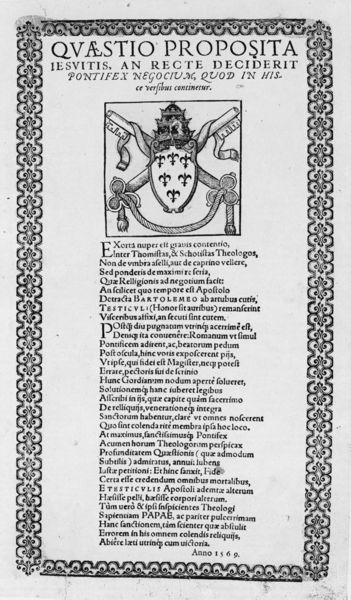
Titel: QVAESTIO PROPOSITA IESVITIS; AN RECTE DECIDERIT
Standort: Zürich.
Institution: Wickiana
Schlagwörter: weiß, frankreich, grau, schwarz, muster, ornament, band, rahmen, schüssel, bild, kirche, blatt, krone, umrandung, schrift, papier, fahnen, grafik, graphik, rand, seile, könig, papst, verzierung, kordel, buch, seil, druck, schnitt, radierung, stich, seite, illustration, schwarzweiß, text, buchstaben, überschrift, orden, lilie, rom, buchdruck, buchseite, wappen, christus, vatikan, diskussion, tiara, schlüssel, zier, siegel, lilien, bänder, viereck, gekreuzt, frage, latein, lateinisch, petri, vorschlag, wörter, spalte, majuskel, jesuit, papstwqappen, codex, schrfit, jesuiten, pontifex, zeir, dekret, chigi, 1569, quaestio, bartolomeo, quaestio proposita, bild illustration, dissertation, päpstlich, fahnen#, pontifax, vrschalg, proposita